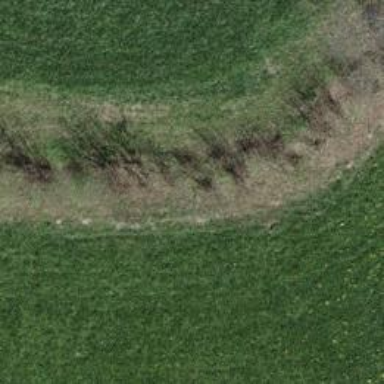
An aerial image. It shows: Hedge acting as barrier.